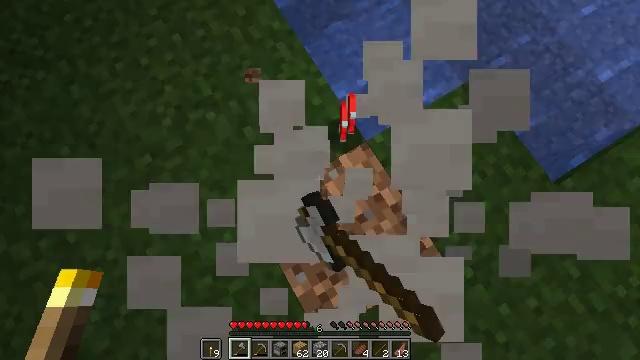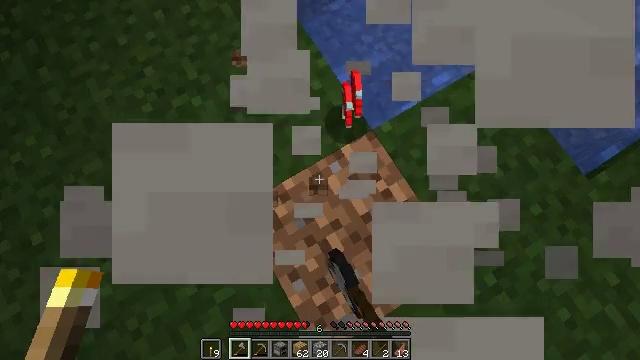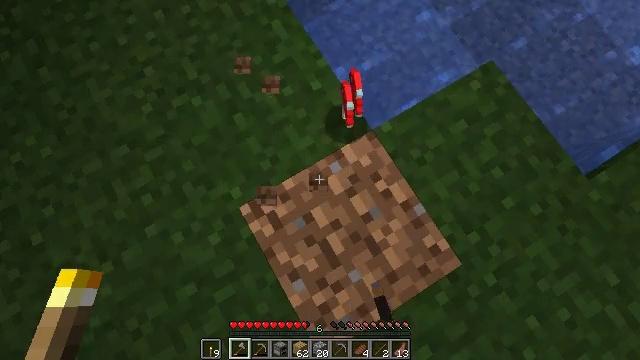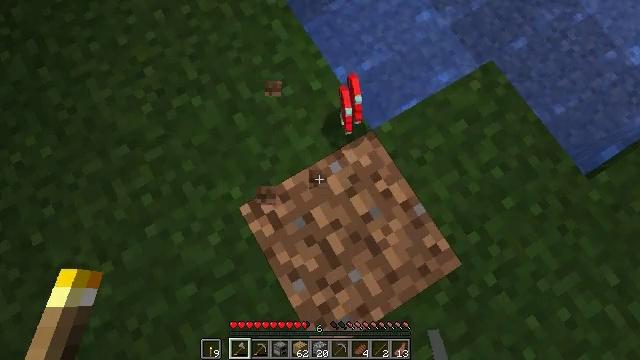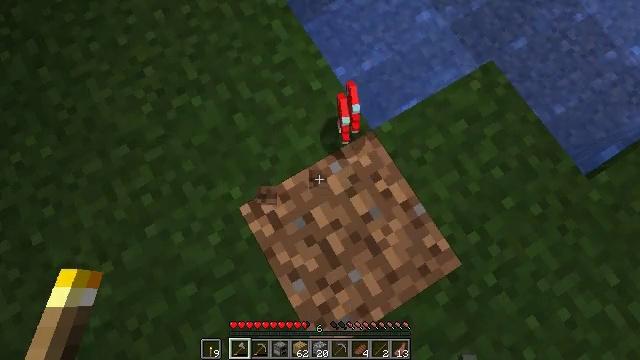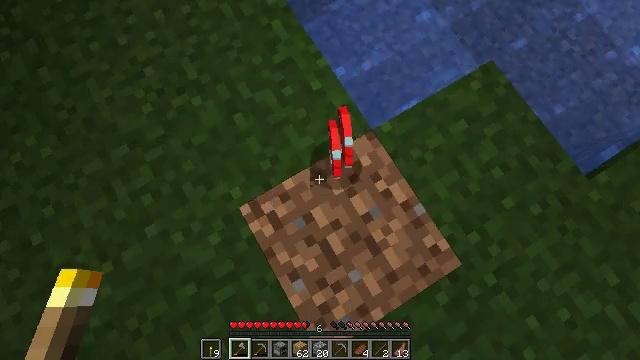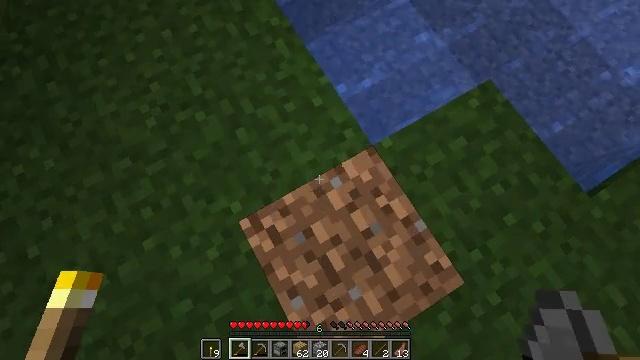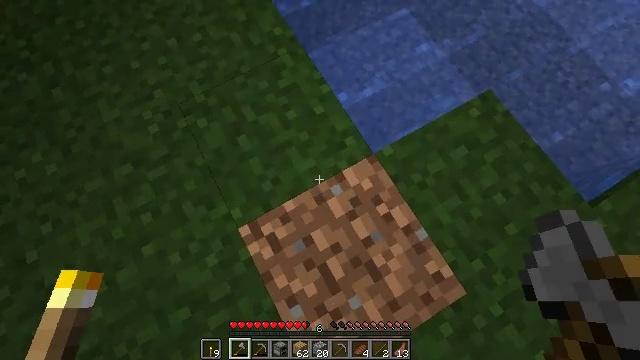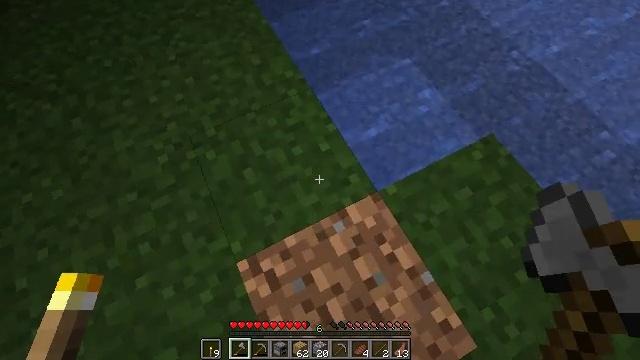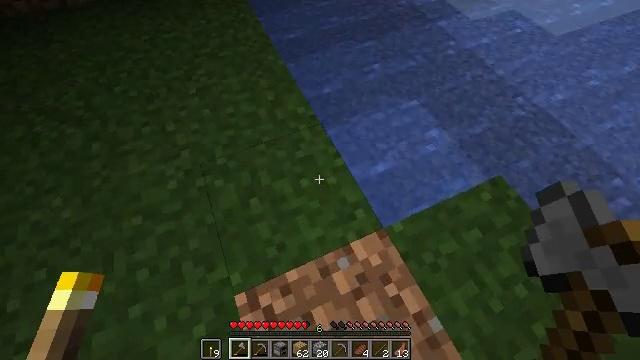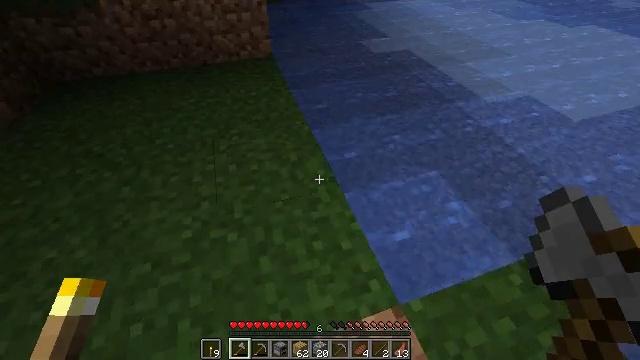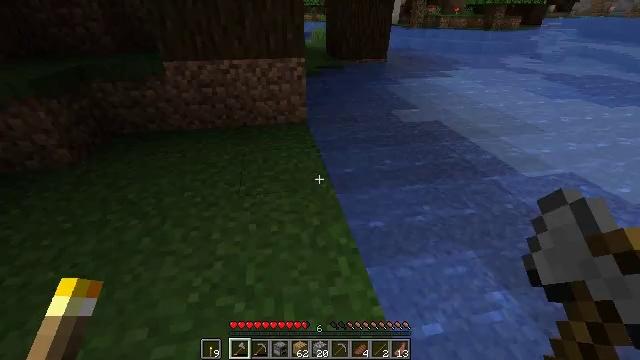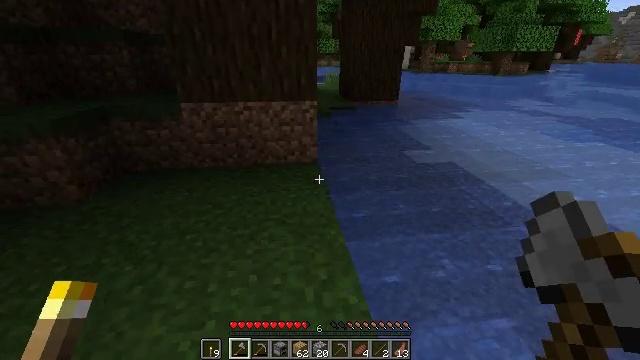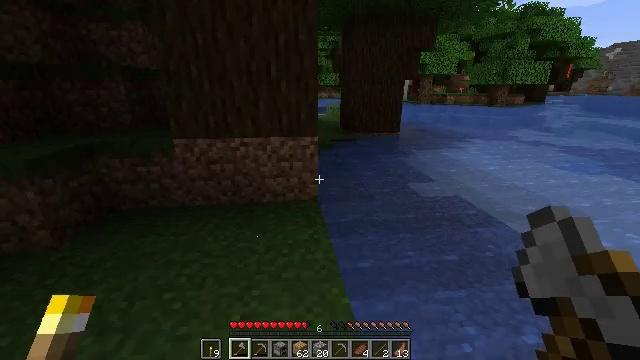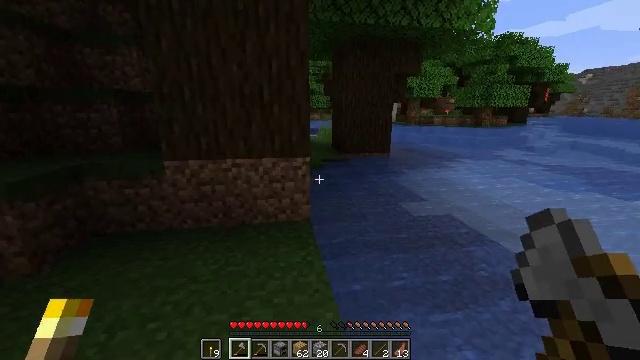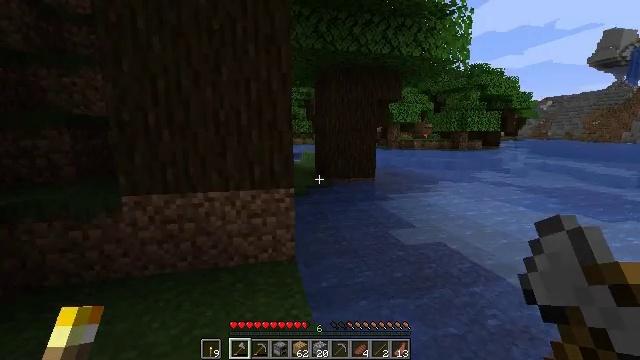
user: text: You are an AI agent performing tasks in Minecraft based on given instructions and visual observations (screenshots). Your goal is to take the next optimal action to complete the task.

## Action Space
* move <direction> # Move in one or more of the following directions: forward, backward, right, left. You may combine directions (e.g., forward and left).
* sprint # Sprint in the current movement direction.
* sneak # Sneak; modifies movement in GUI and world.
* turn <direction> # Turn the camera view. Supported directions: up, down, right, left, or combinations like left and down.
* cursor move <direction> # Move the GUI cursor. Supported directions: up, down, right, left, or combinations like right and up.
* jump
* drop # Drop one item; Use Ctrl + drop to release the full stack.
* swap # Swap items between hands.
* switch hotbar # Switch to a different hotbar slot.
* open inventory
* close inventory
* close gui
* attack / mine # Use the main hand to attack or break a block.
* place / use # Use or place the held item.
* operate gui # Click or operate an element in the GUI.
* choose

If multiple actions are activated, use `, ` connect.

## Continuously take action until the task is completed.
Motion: motion action
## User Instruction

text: Pick up the brown mushroom.
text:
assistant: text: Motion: no_op
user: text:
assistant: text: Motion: no_op
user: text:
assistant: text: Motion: no_op
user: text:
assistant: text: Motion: no_op
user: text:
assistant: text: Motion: no_op
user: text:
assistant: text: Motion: turn up
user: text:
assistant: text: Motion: turn up
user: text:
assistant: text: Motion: turn left and up
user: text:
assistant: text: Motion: turn left and up
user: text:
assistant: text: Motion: move forward, turn left and up
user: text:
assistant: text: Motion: move forward, turn left and up
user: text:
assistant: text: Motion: move forward, turn left and up
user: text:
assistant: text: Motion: move forward, turn up
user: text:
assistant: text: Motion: move forward, turn right and up
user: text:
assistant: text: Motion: move forward, turn right and up
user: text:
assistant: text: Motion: move forward, turn right and up
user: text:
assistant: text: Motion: move forward
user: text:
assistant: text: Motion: move forward
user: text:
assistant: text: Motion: move forward
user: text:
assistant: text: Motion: move forward, jump
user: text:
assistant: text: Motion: move forward, jump
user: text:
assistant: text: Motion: move forward, jump
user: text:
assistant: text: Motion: move forward, jump
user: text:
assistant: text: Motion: move forward, jump
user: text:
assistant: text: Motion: move forward
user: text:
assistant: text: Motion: move forward
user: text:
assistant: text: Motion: move forward
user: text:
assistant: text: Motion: move forward
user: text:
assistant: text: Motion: move forward
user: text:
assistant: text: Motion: move forward